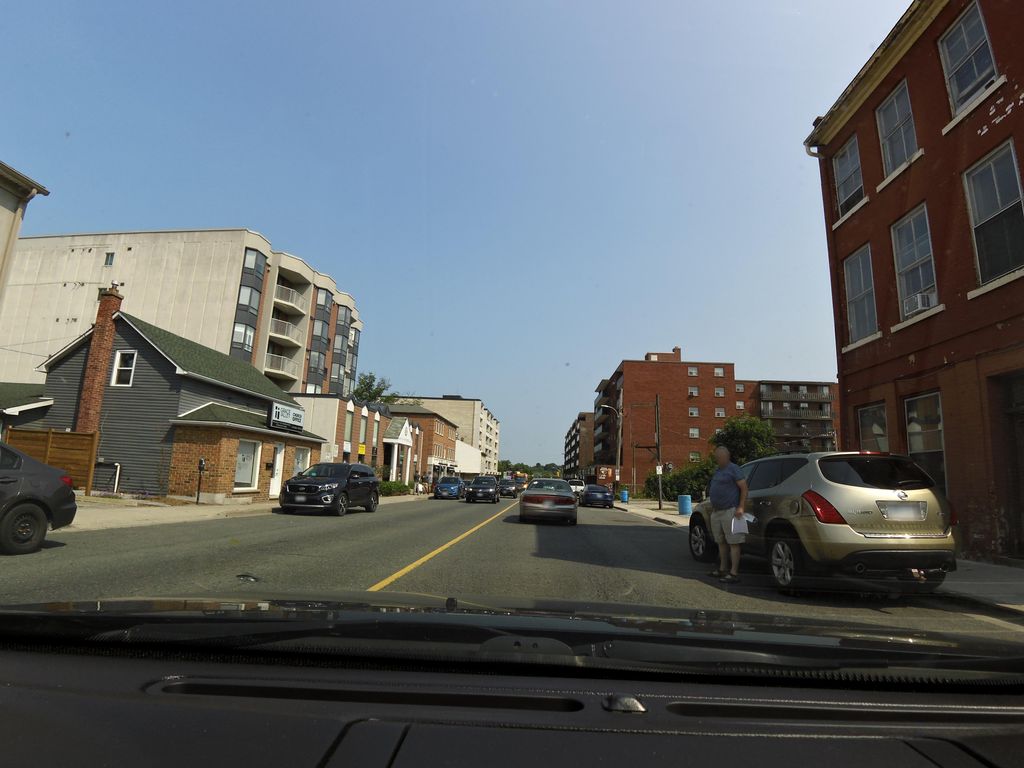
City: hamilton